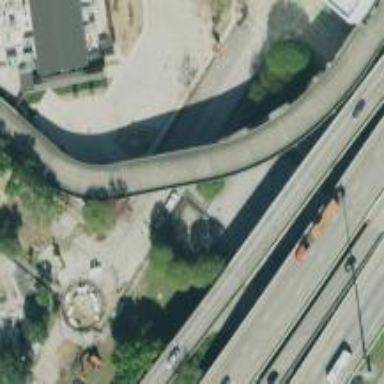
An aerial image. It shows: Service road on viaduct bridge.